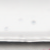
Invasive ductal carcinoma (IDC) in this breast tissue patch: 0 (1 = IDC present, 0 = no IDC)